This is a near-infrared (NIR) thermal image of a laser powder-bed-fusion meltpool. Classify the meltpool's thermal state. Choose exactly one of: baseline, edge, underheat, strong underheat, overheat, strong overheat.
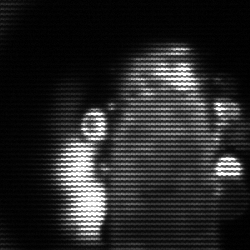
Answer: strong underheat